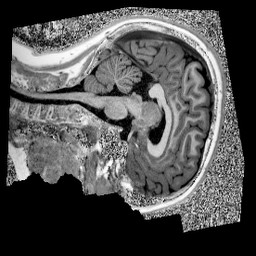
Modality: UNIT1
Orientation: sagittal
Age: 11
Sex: male
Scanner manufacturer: siemens
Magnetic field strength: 3 T
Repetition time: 4 s
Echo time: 0.00303 s